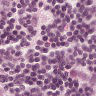
Metastatic tissue present: yes